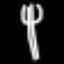
Label: fork